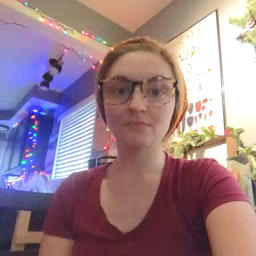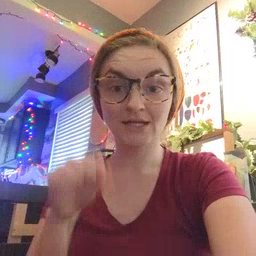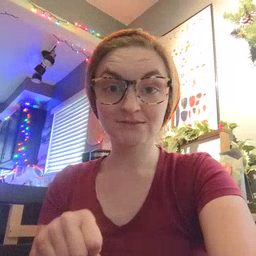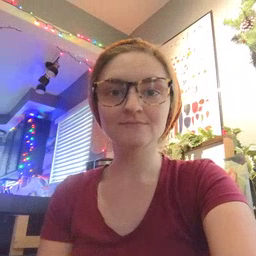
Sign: can